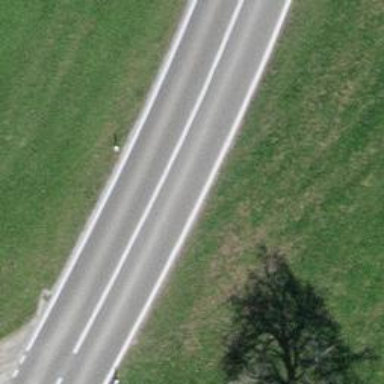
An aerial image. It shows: Tertiary road.